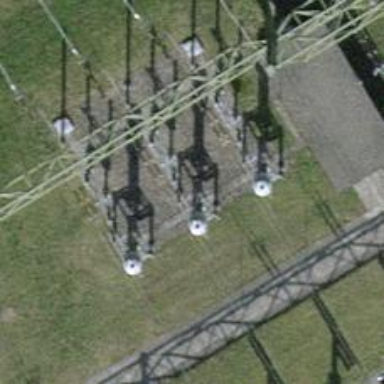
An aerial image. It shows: Three power lines with cables.